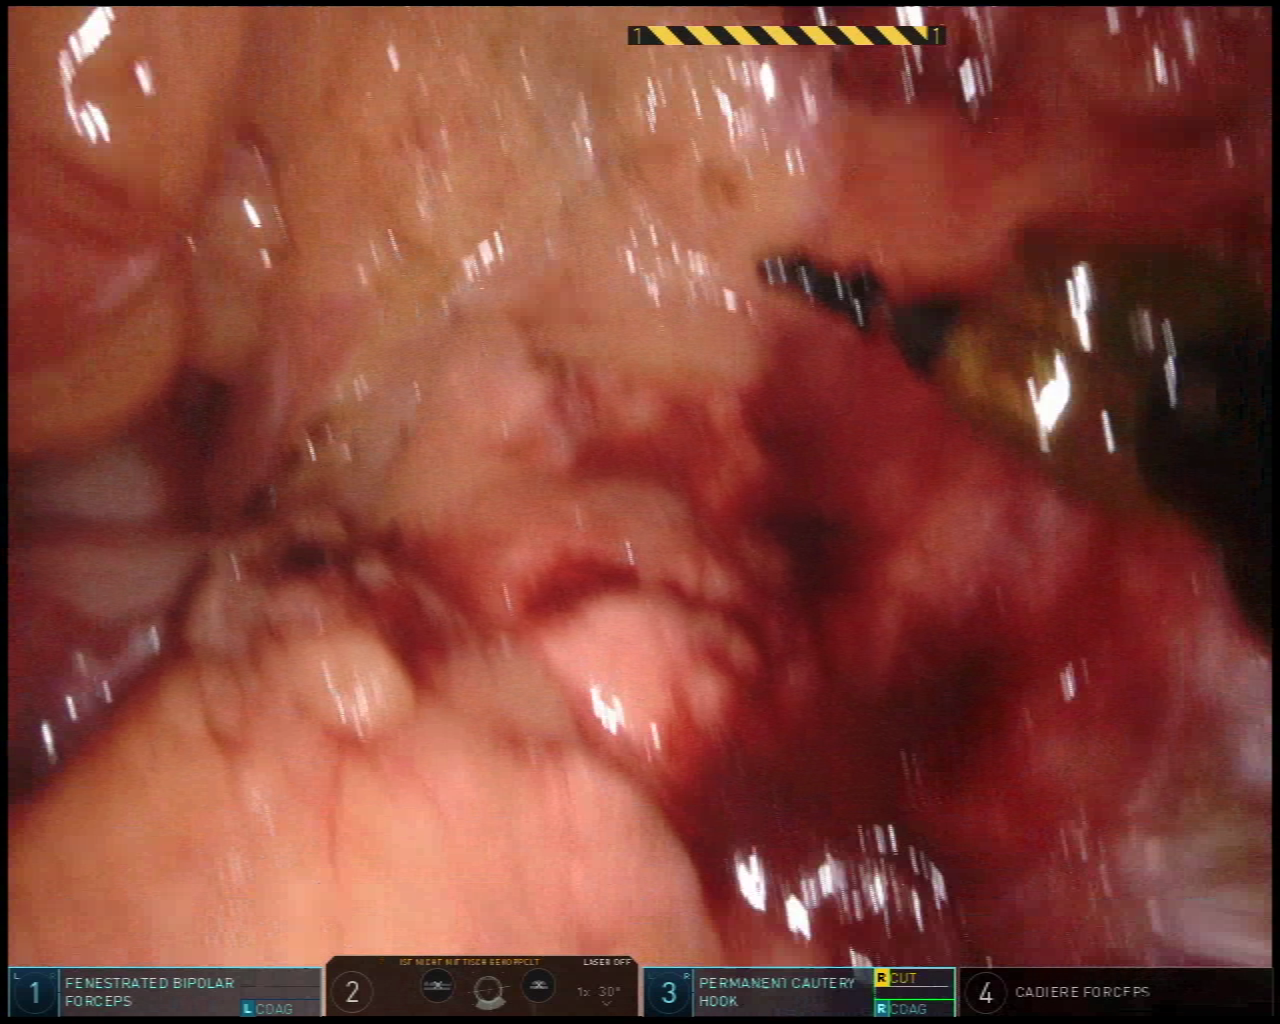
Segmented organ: stomach
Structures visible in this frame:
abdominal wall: no
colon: no
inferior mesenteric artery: no
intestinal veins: no
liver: no
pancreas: yes
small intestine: no
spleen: no
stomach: yes
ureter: no
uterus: no
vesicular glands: no